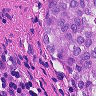
Metastatic tissue present: yes